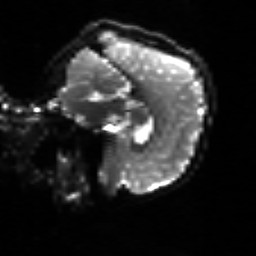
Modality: sbref
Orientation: sagittal
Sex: female
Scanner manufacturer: siemens
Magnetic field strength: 3 T
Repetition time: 5 s
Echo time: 0.071 s